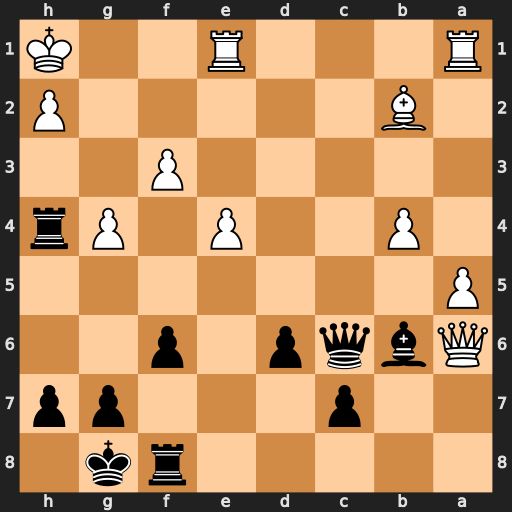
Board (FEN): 5rk1/2p3pp/Qbqp1p2/P7/1P2P1Pr/5P2/1B5P/R3R2K
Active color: b
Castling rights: -
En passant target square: -
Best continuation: Rxh2+ Kxh2 Bg1+ Kxg1 Qxa6